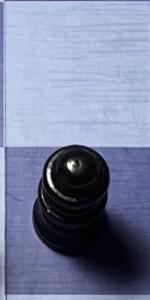
Label: Queen_Black